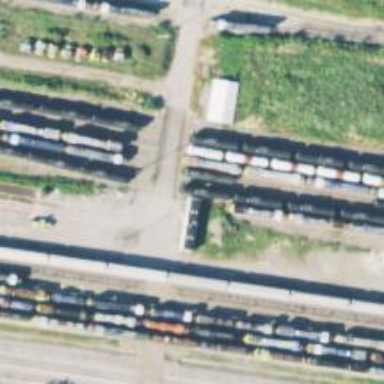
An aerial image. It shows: Railway level crossing.